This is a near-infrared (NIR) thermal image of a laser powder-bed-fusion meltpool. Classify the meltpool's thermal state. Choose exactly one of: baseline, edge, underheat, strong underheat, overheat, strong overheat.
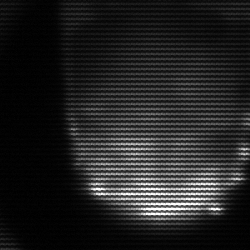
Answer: edge